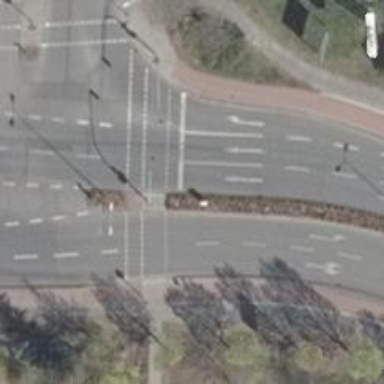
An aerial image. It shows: Tertiary road with separate asphalt surfaces for the sidewalk and cycleway.